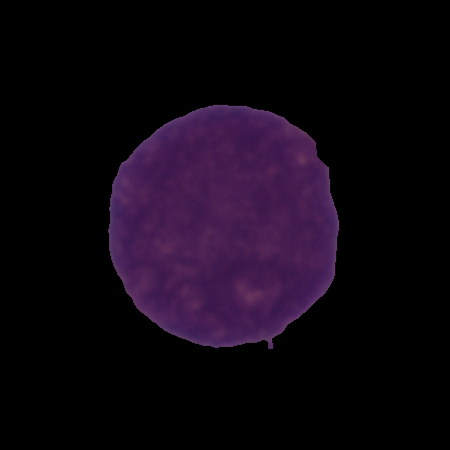
Label: cancer